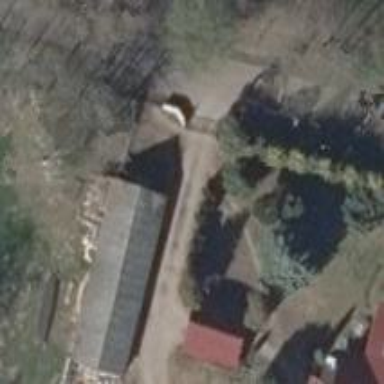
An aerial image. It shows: Driveway with ground surface.